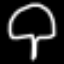
Label: mushroom